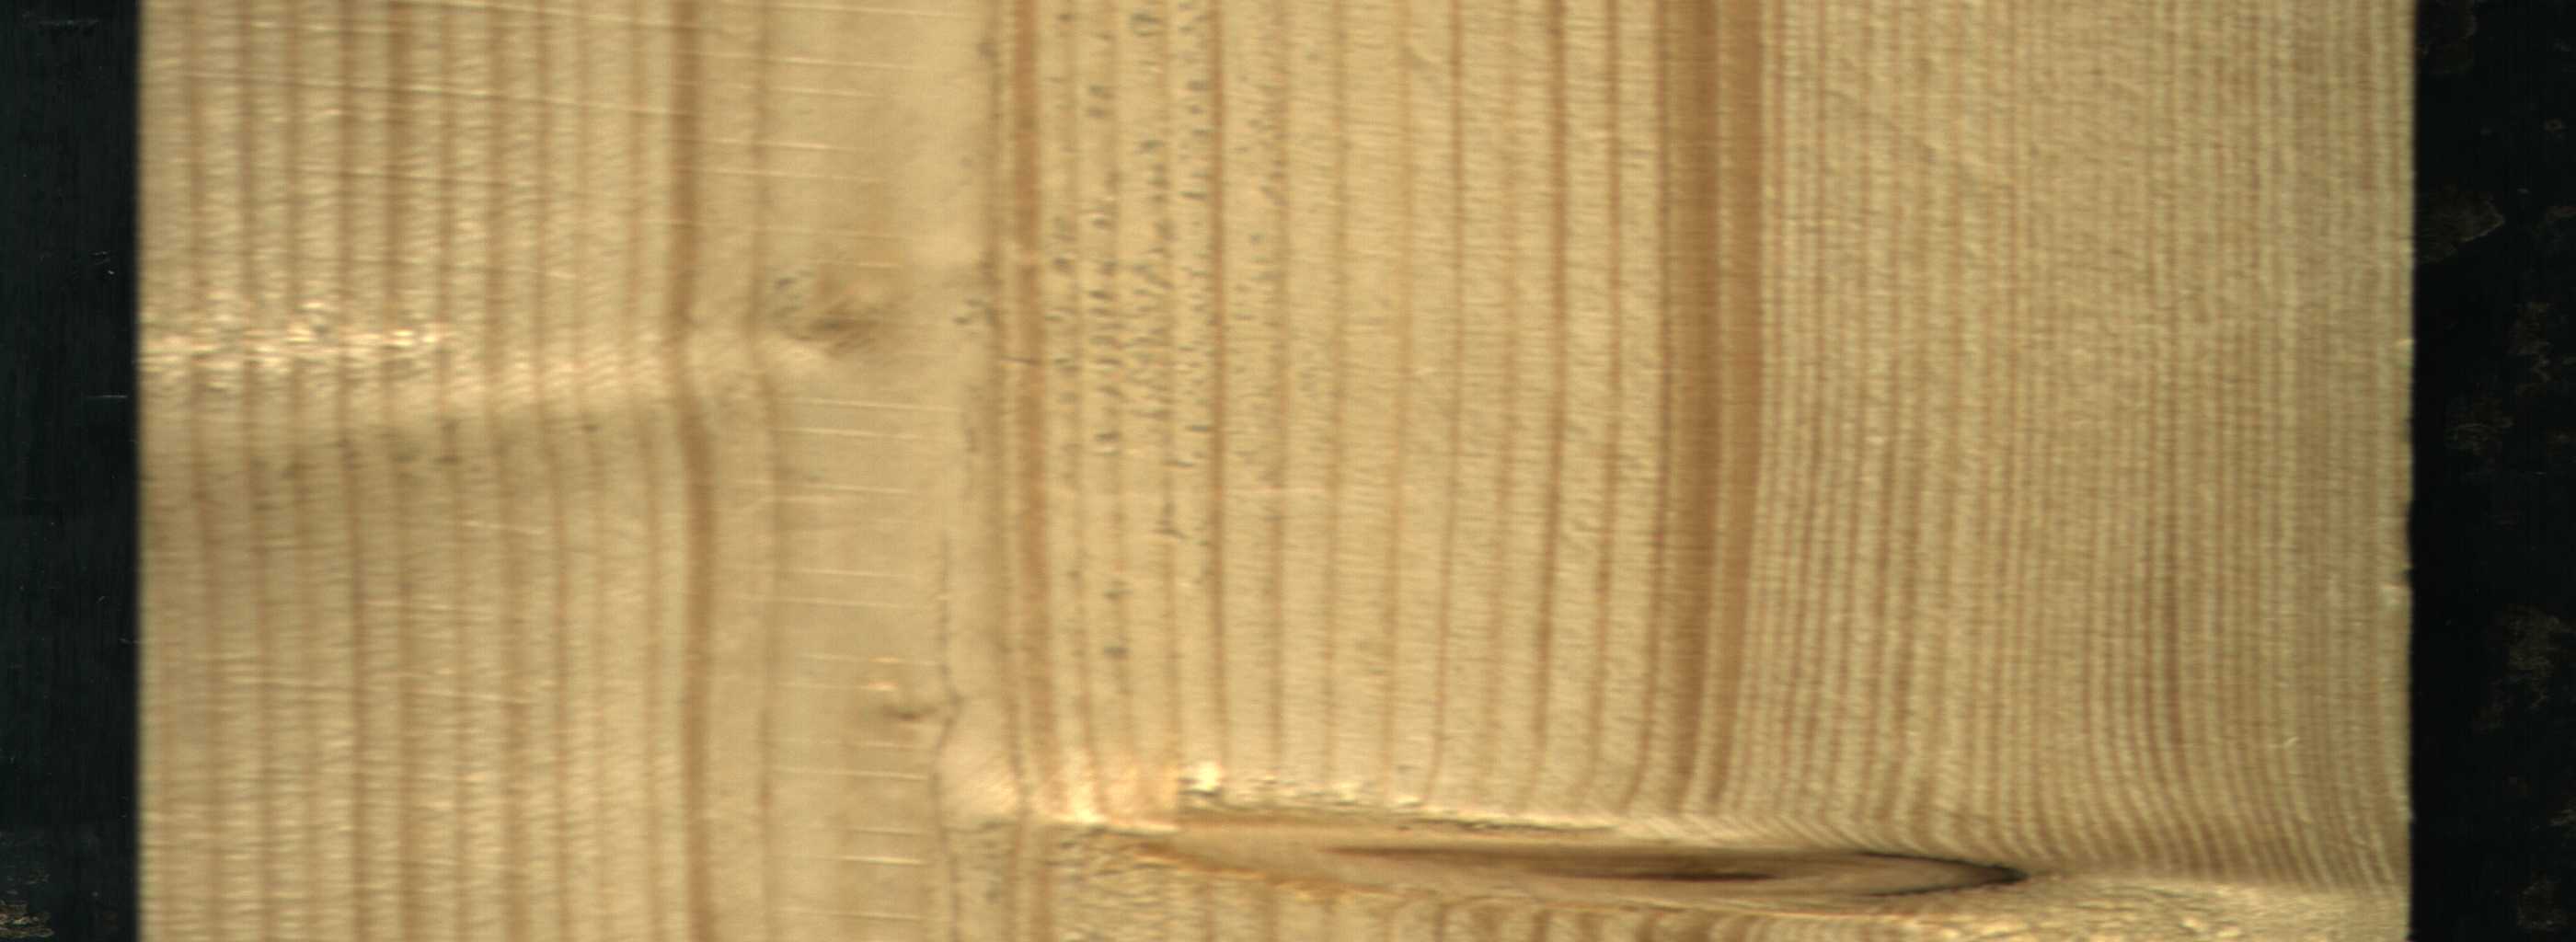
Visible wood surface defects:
Dead_Knot
Live_Knot